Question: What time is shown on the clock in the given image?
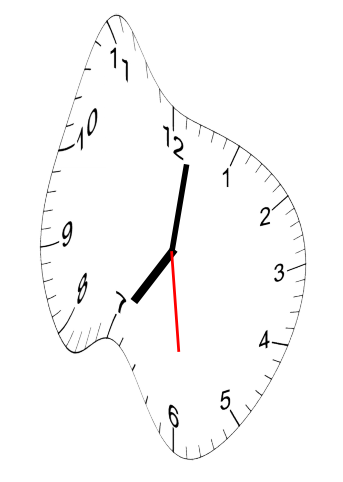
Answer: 07:01:29